Interaction volume radius: 10 \u00c5
Interaction volume height: 25 \u00c5
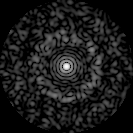
Disorder parameter: 0.8233